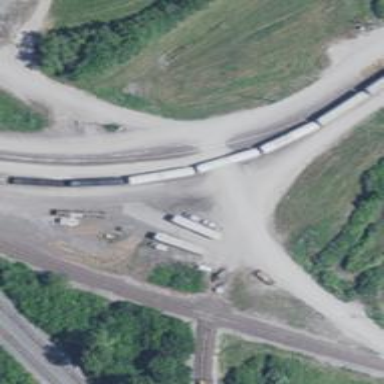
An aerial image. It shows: Abandoned railway spur.